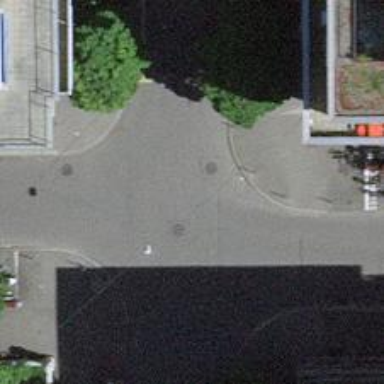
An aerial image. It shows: Asphalt road in residential area with opposite cycleway.